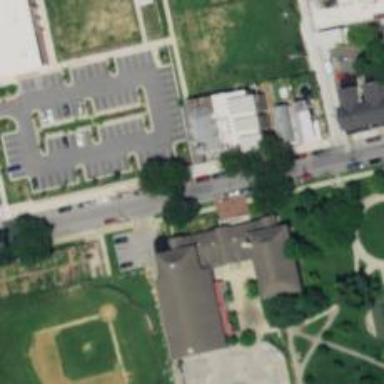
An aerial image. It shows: School.